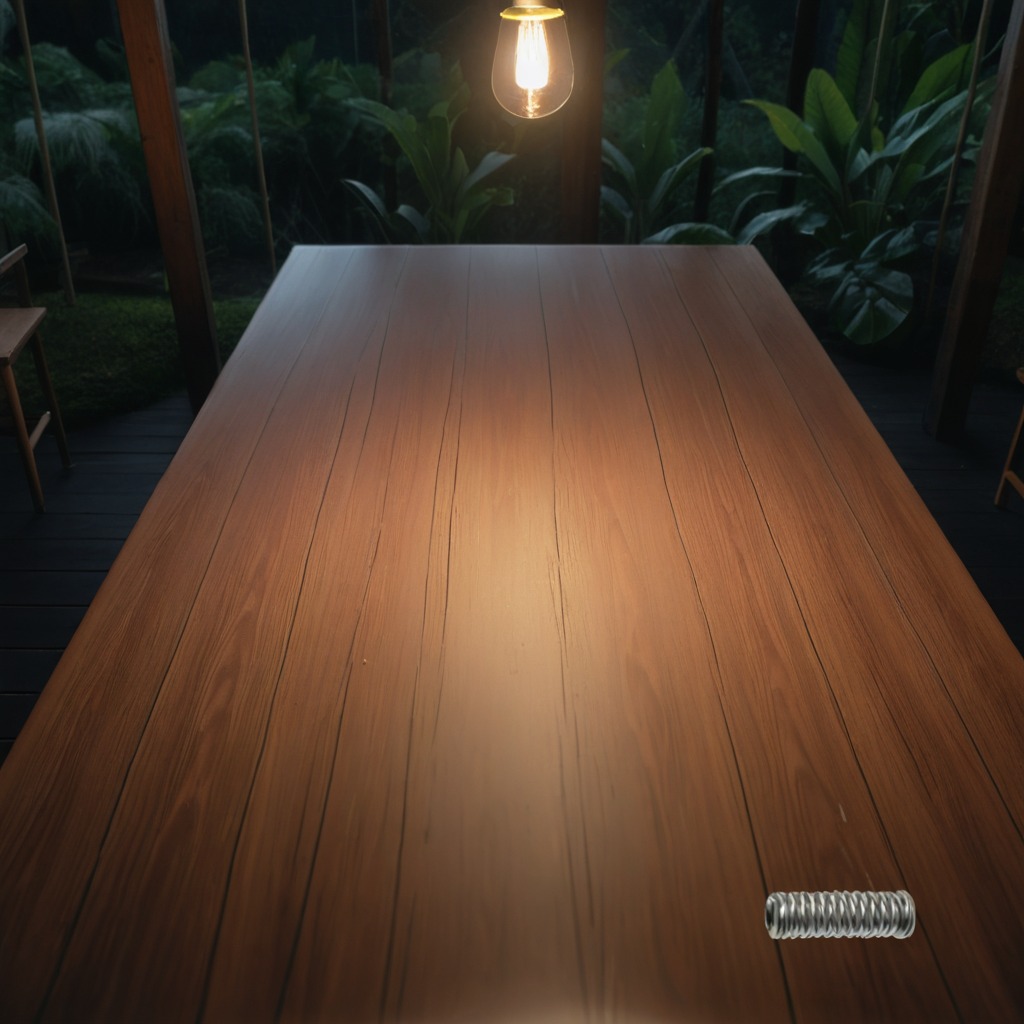
A coiled metal spring is lying on a clean wooden table inside a jungle field workshop tent at night dim ambient light soft shadows worn but